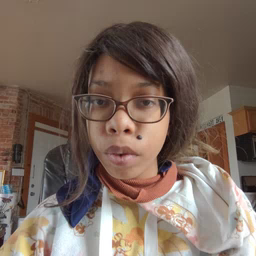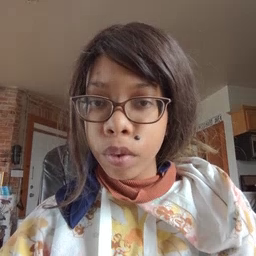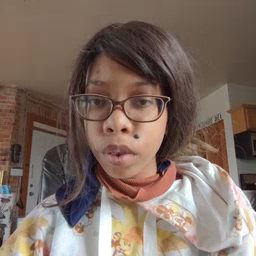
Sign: elephant